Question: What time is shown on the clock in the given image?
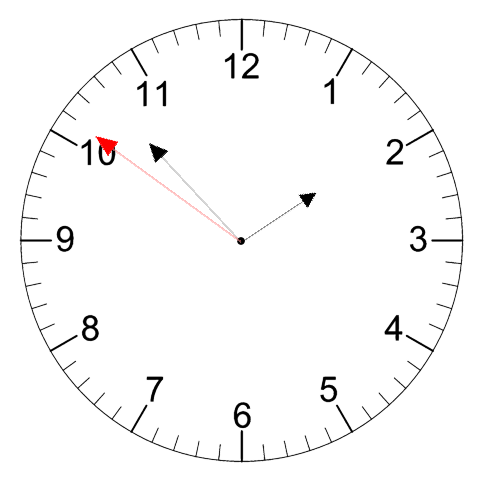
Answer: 01:52:51